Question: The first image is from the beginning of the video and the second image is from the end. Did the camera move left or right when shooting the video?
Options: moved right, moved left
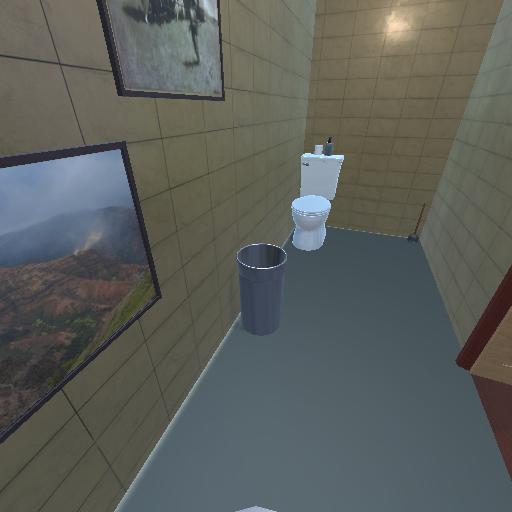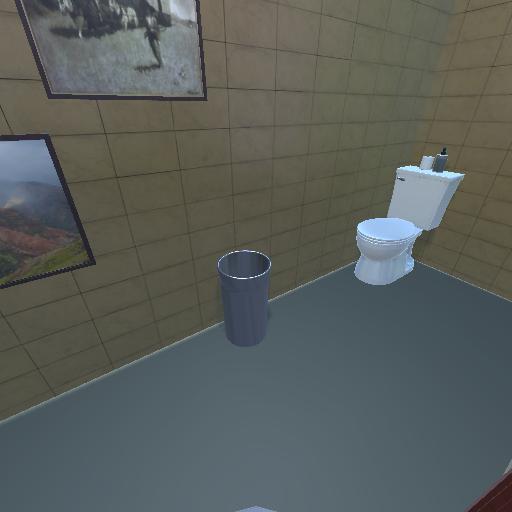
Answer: moved right